Interaction volume radius: 5 \u00c5
Interaction volume height: 15 \u00c5
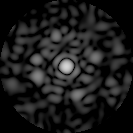
Disorder parameter: 0.8483